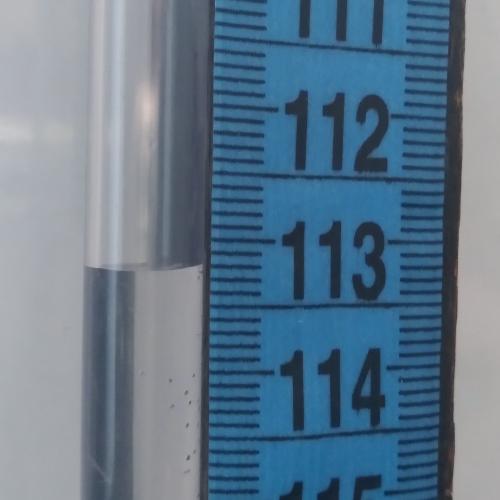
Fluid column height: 113.2 cm